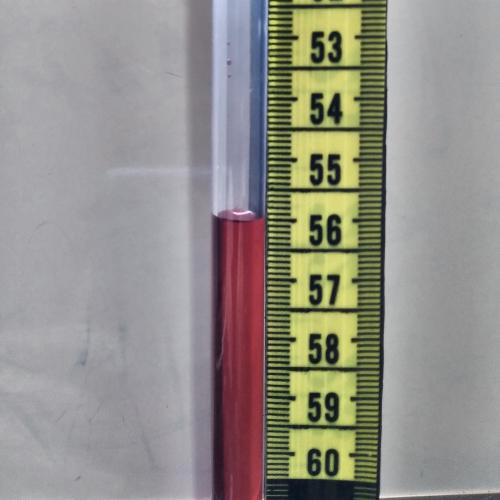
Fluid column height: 56.0 cm